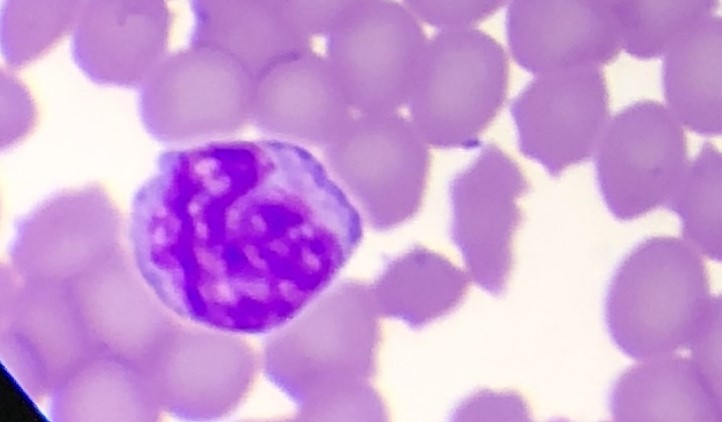
White blood cell type: Neutrophil